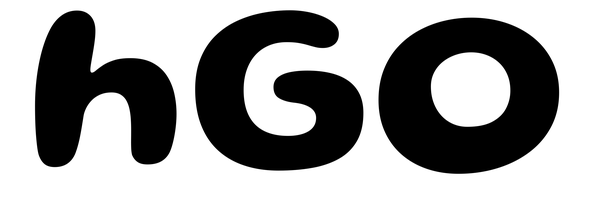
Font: Gluten_SemiBold